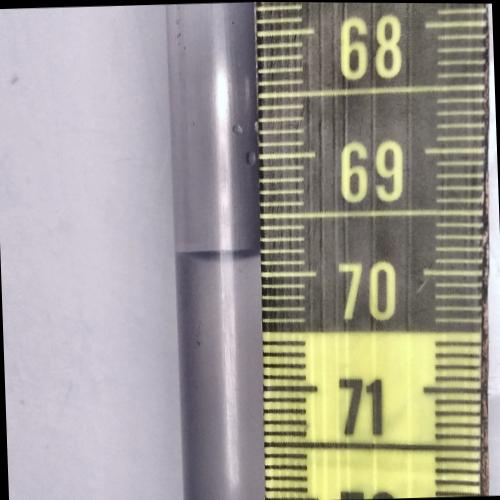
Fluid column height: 69.8 cm